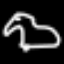
Label: frog